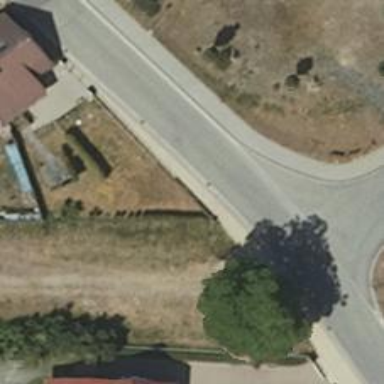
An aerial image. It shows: Tertiary road with asphalt surface. There is separate track for cyclists on the right side and sidewalks on both sides.